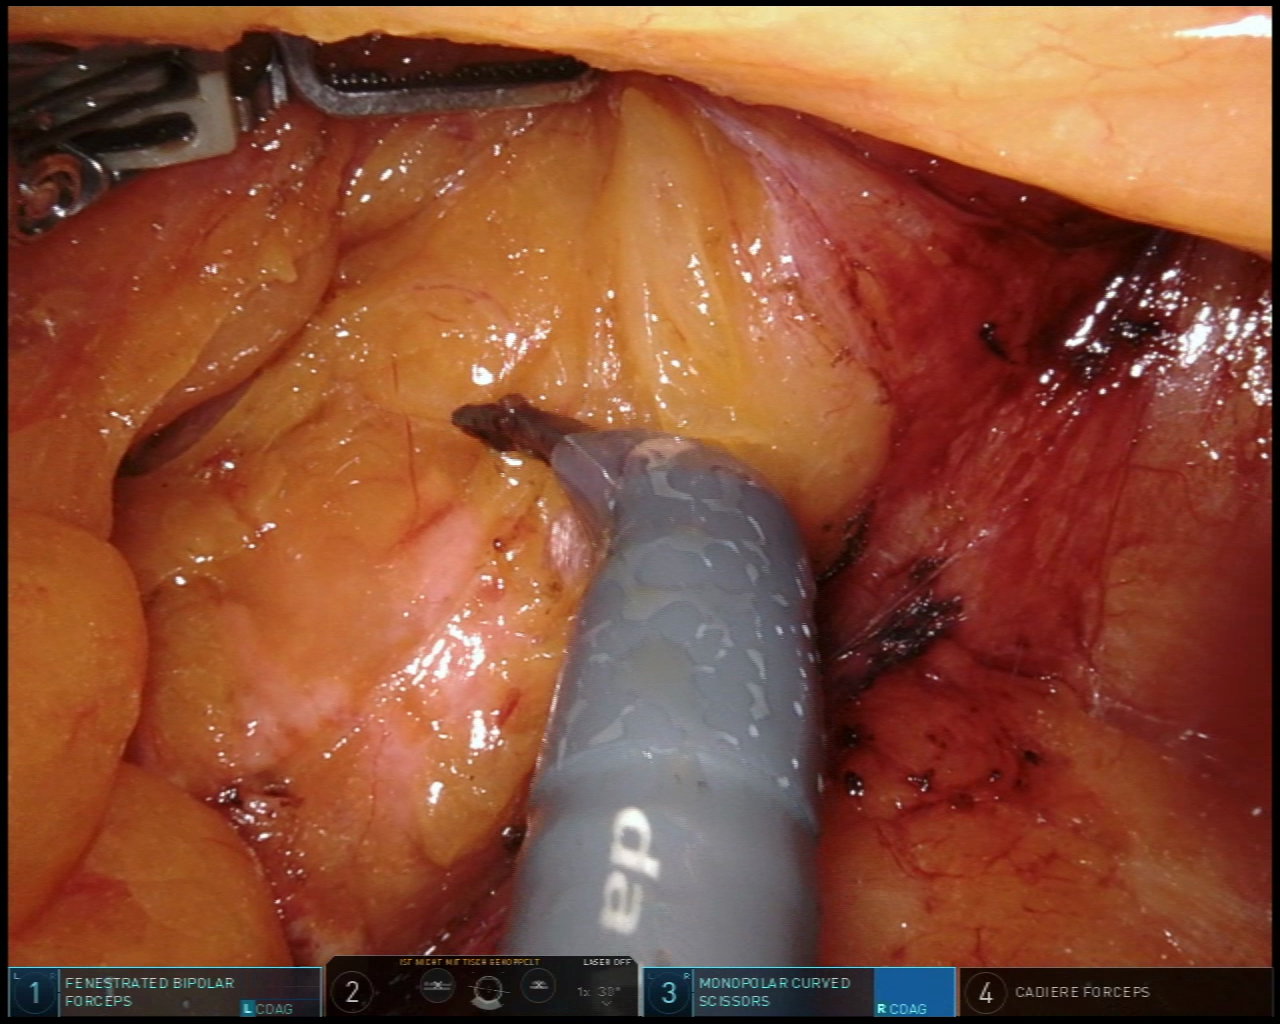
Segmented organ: pancreas
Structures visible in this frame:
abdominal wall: no
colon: no
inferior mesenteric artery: no
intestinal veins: no
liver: no
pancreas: yes
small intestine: no
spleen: no
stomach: no
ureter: no
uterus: no
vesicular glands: no